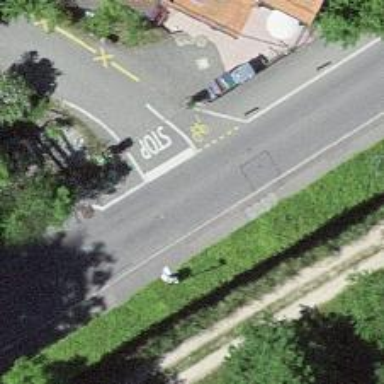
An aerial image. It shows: Uncontrolled zebra crossing on the road.